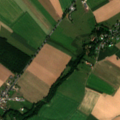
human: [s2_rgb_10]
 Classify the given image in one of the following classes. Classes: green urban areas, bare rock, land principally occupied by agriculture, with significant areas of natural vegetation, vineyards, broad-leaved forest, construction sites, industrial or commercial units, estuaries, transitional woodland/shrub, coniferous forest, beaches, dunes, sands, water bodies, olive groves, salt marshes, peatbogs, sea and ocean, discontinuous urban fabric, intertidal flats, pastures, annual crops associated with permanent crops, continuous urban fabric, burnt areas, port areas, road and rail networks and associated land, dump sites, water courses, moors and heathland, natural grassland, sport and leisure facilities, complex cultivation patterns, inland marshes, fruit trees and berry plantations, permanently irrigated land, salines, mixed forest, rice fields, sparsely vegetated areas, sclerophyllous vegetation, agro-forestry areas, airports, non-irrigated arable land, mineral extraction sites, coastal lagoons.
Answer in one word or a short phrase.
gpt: discontinuous urban fabric, non-irrigated arable land, pastures